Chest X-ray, AP view. Patient: 39 years old, sex M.
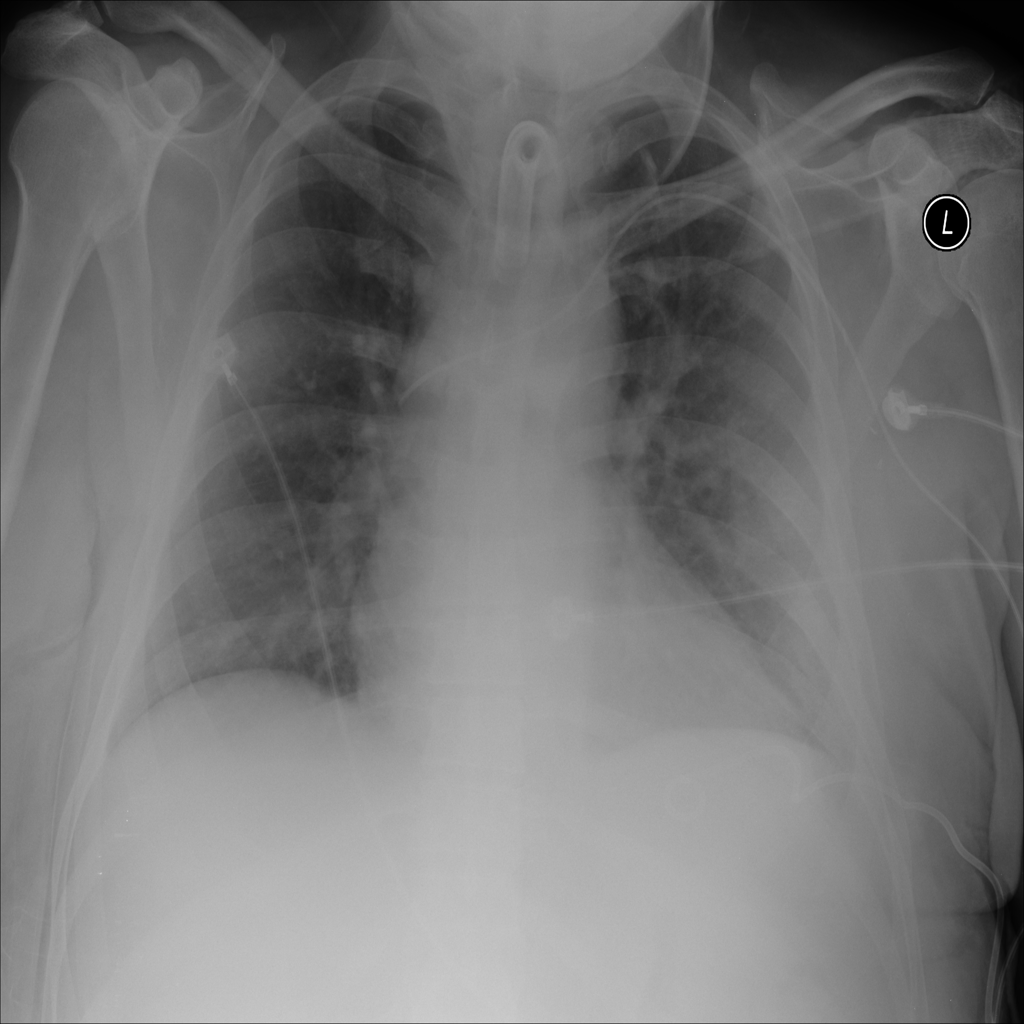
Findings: Edema